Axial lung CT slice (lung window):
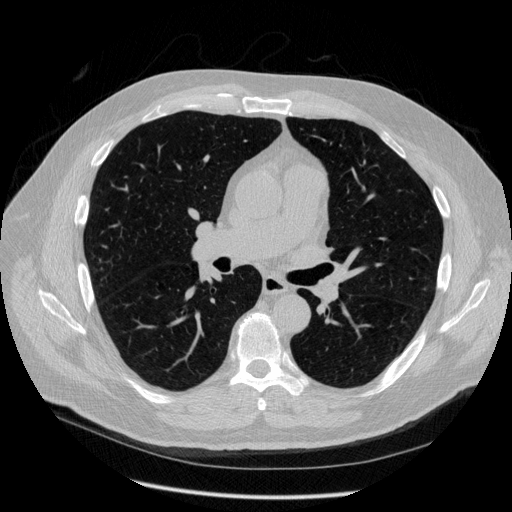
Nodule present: no